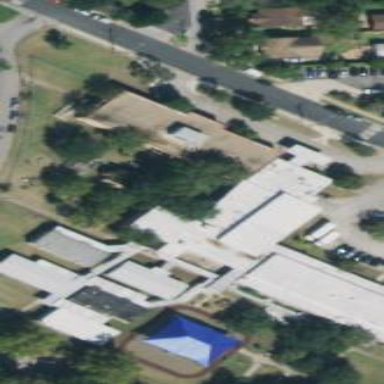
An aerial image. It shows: School building.